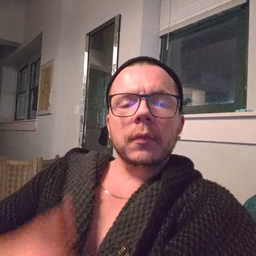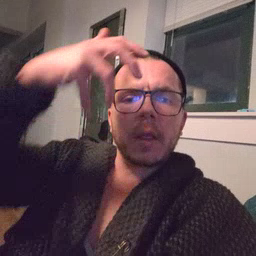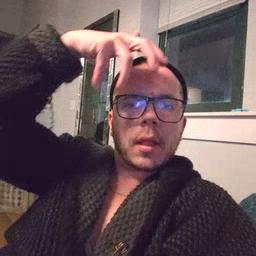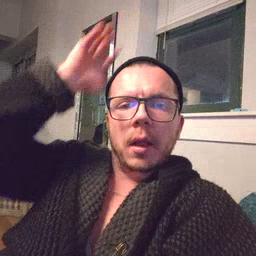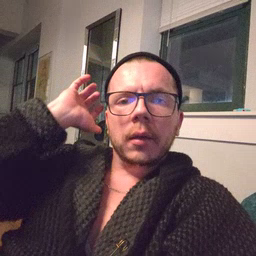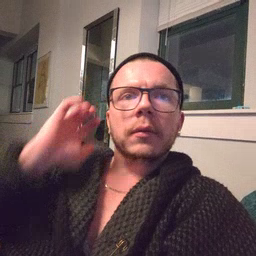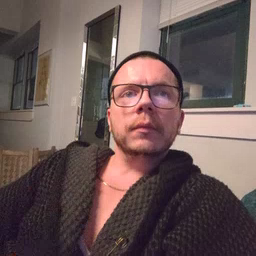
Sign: lion